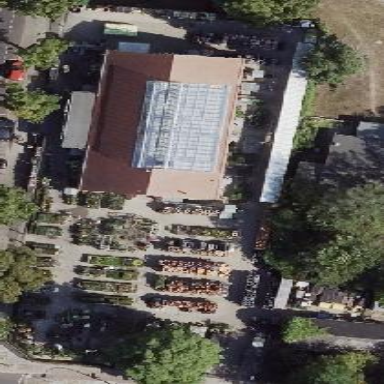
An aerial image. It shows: Retail area that includes garden center.